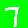
Digit: 7